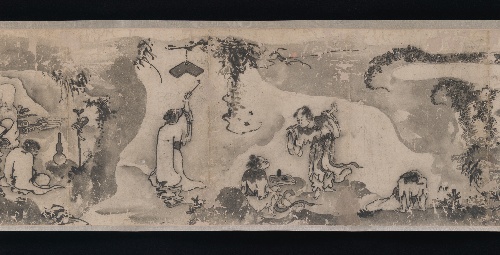
Title: 壺天樂聚|Merry Gatherings in the Magic Jar
Artist: Gong Kai
Artist bio: Chinese, 1222–after 1304
Object type: Handscroll
Classification: Paintings
Medium: Handscroll; ink on paper
Culture: China
Period: Song dynasty (960–1279)
Dimensions: 11 3/4 in. × 14 ft. 2 in. (29.8 × 431.8 cm)
Department: Asian Art
Credit line: Rogers Fund, 1924
Accession year: 1924
Repository: Metropolitan Museum of Art, New York, NY
Tags: Landscapes|Men